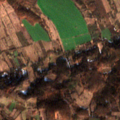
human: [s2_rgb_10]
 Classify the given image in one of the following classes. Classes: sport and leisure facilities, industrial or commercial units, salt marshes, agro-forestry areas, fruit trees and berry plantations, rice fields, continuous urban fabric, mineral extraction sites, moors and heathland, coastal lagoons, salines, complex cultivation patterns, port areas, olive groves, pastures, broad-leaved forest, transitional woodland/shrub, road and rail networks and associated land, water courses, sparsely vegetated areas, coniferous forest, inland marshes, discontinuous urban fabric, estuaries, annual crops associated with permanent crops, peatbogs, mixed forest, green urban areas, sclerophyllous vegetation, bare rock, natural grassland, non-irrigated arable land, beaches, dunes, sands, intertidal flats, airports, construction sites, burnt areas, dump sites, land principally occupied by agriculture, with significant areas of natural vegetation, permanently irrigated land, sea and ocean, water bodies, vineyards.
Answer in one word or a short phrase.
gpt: non-irrigated arable land, complex cultivation patterns, land principally occupied by agriculture, with significant areas of natural vegetation, broad-leaved forest, transitional woodland/shrub